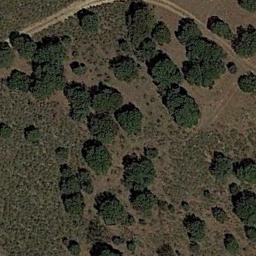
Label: chaparral